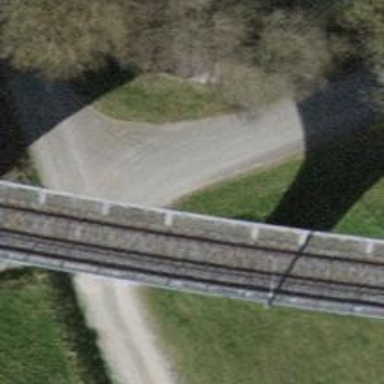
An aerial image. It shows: Bridge with electrified rail tracks and contact line.